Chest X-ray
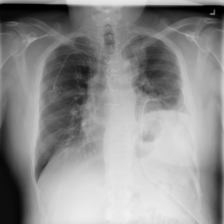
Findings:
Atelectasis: negative
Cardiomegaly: negative
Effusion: negative
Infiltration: negative
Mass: negative
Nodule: negative
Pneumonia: negative
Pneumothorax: positive
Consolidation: negative
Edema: negative
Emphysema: negative
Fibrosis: positive
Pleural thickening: negative
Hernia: negative